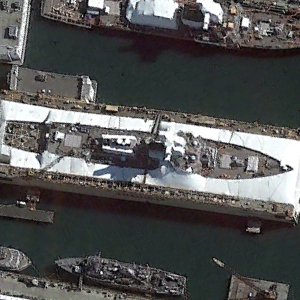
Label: destroyer